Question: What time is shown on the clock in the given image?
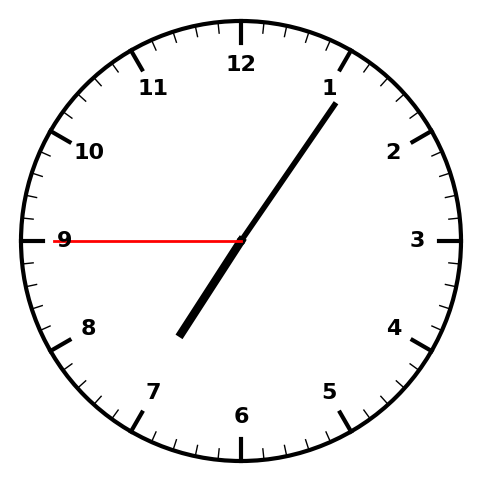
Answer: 07:05:45